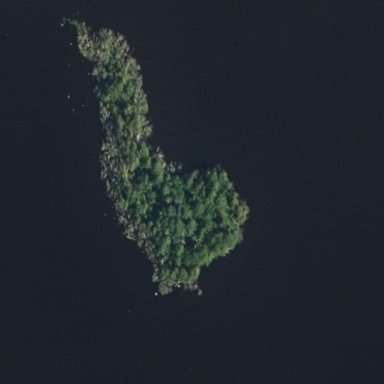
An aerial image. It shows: Deciduous broadleaved woodland on small islet.